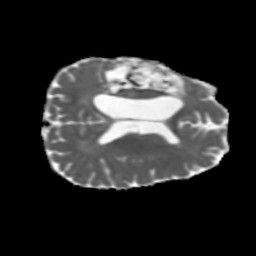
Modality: MD
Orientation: axial
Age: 42
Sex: male
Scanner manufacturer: siemens
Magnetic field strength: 3 T
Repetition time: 5.47 s
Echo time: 0.0854 s